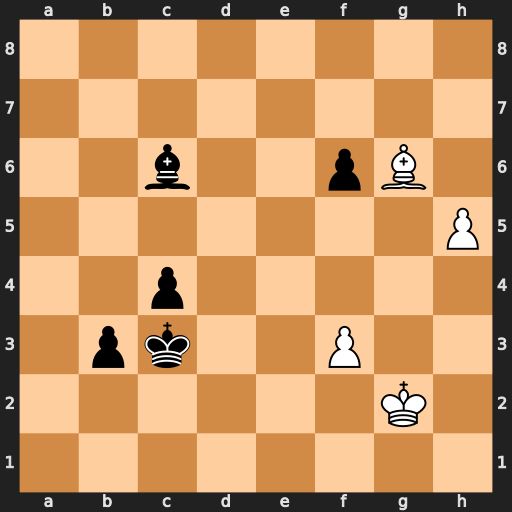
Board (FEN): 8/8/2b2pB1/7P/2p5/1pk2P2/6K1/8
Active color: w
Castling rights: -
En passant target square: -
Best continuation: h6 Kb4 h7 c3 h8=Q